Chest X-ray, AP view. Patient: 28 years old, sex F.
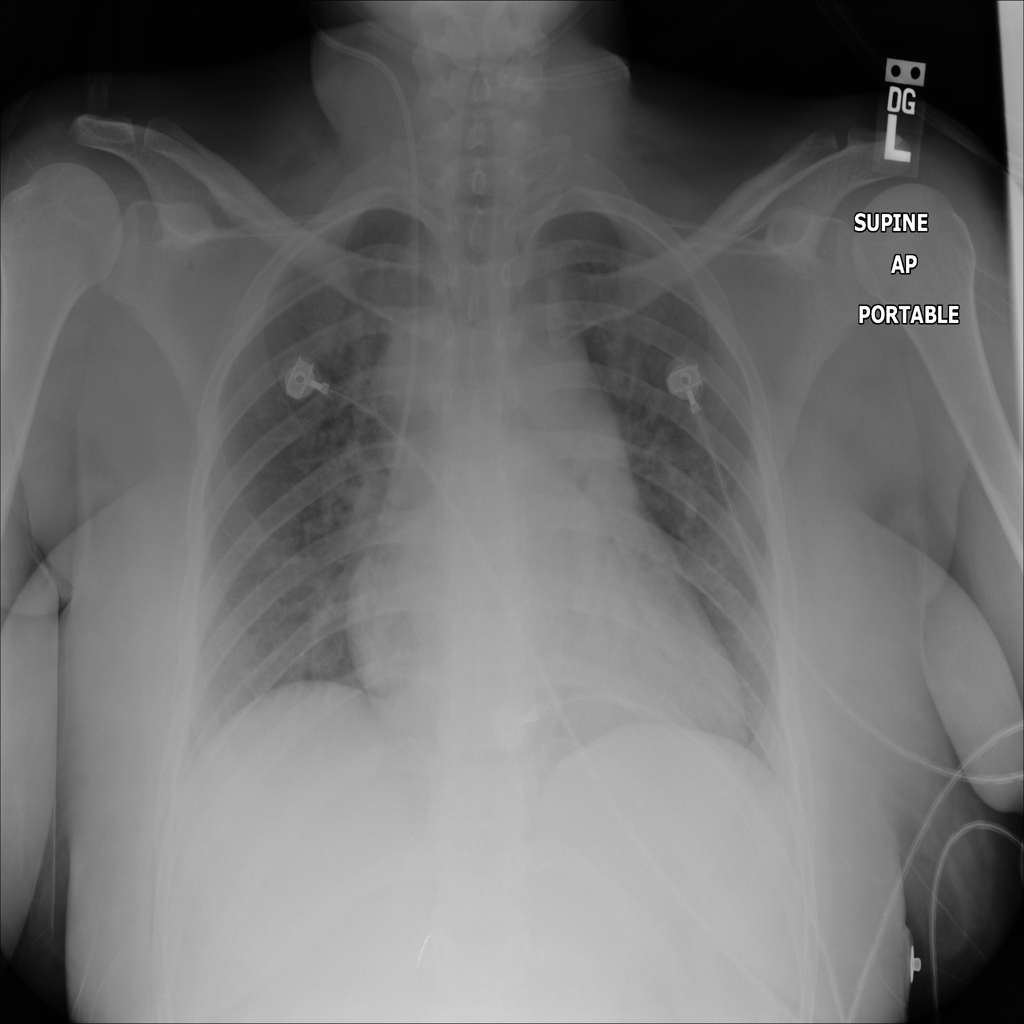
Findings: No Finding